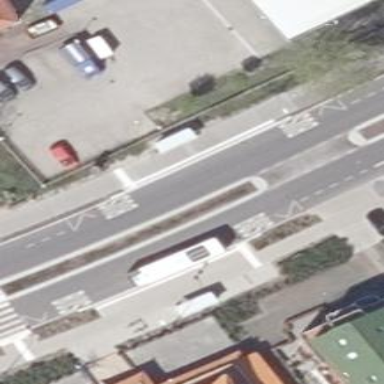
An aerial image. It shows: Public transport stop position.